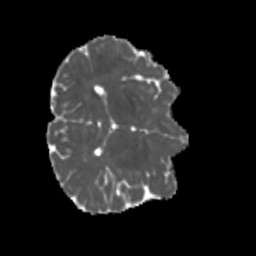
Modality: MD
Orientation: axial
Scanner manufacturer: siemens
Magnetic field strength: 3 T
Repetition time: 4 s
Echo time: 0.0594 s